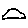
Label: car